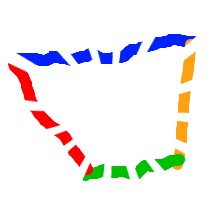
Shape: trapezoid